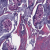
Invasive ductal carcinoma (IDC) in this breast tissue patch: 1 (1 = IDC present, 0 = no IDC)